Question: I need last test(table) id.
If I use (in SQL) ''SELECT MAX(id) FROM test', then show the last 'id'.
But when I use that in my model, showing error.
'''
function get_test_table_last_id() {
$test_table = $this->db->dbprefix('test');
$sql = "SELECT MAX($test_table.id) AS last_id FROM $test_table";
return $this->db->query($sql)->row()->last_id;
}
'''
'''
$model_info = $this->Test_model->get_test_table_last_id()->last_id;
$view_data["last_id"] = $model_info;
$this->load->view("test_view/view", $view_data);
'''
'''
<?php echo $last_id ?>
'''
I'm getting this error:

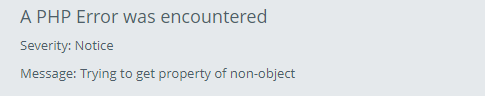
Answer: You need to return an array like this one:
function get_test_table_last_id() {
'''
$test_table = $this->db->dbprefix('test');
$sql = "SELECT MAX($test_table.id) AS last_id FROM $test_table";
return $this->db->query($sql)->row_array();
'''
}